Question: This is a really stupid but very simple question. I know it is. Please don't tell me that I should have googled first. I did, a lot. I just need someone to point me in the right direction and I can take it from there. Ok, with that out of the way...
What control is Apple using in its Settings, Contacts and Calendar app that looks like a Round Rect button (and you can click on it), but has text aligned to the left (but not all the way to the left; there is a margin) and text aligned to the right at the same time? In most cases it also has a little arrow (or greather than symbol) on the right side, signifying that it will slide in another ViewController from the right when you click it. Is it a UIBUtton? A clickable UITableViewCell? (If so, what is the UITableViewCell hosted in?) It's so ubiquitous in Apple's built-in apps that I'm really astounded that I can't find an example of how to reproduce it. I'm trying to not re-invent the wheel here; there must be some tutorial/example out there that I just haven't been able to find. Or maybe it's a separate control that's right there in XCode and I'm just overlooking it. A link with a very brief conceptual overview would be greatly appreciated.

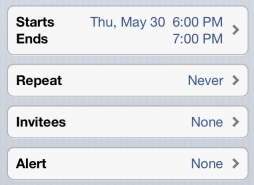
Answer: Yes, I am pretty sure it's a table view set to grouped. Check out the following related stack-overflow question:
<URL>
The main thing to do is setting the table to grouped by the looks of things.